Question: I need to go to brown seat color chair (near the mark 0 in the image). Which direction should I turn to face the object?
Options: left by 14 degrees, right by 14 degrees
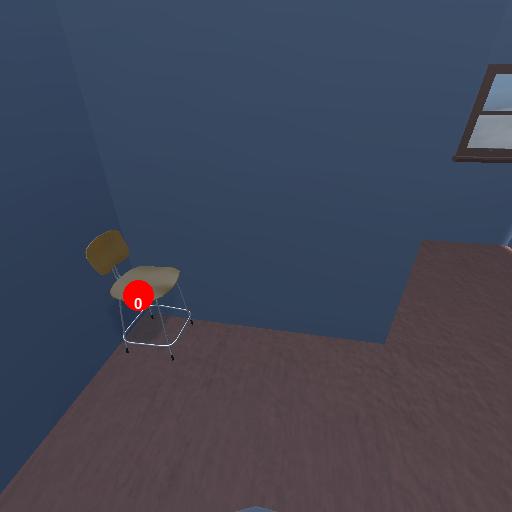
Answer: left by 14 degrees